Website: bh-photo
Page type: address-validator
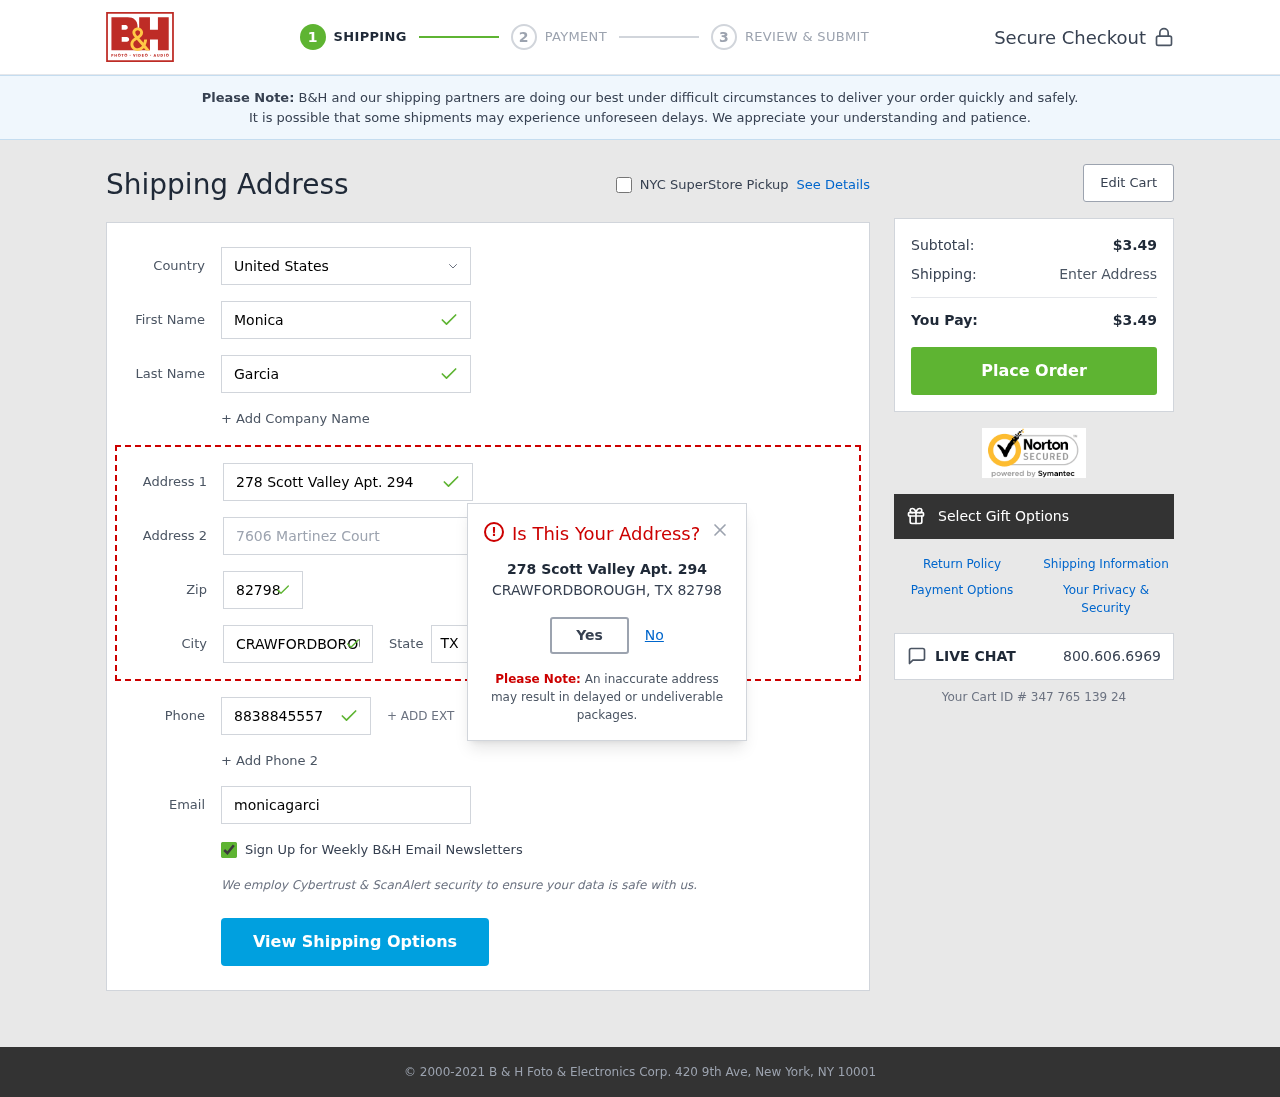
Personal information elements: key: PII_CITY
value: Crawfordborough
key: PII_COUNTRY
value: United States
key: PII_EMAIL
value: monicagarcia@yahoo.com
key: PII_FIRSTNAME
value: Monica
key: PII_LASTNAME
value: Garcia
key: PII_PHONE
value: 8838845557
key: PII_POSTCODE
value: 82798
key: PII_STATE_ABBR
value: TX
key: PII_STREET
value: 278 Scott Valley Apt. 294
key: PII_STREET2
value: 7606 Martinez Court
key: PII_CITY_MODAL
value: CRAWFORDBOROUGH
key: PII_POSTCODE_FULL
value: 82798
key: PII_POSTCODE_NUMERIC
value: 82798
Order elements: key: ORDER_SUBTOTAL
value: $3.49
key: ORDER_TOTAL
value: $3.49
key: ORDER_ID
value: Your Cart ID # 347 765 139 24